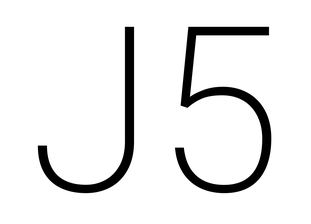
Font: Roboto_ExtraLight